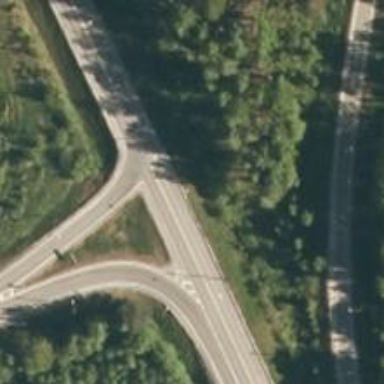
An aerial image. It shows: Trunk link highway.